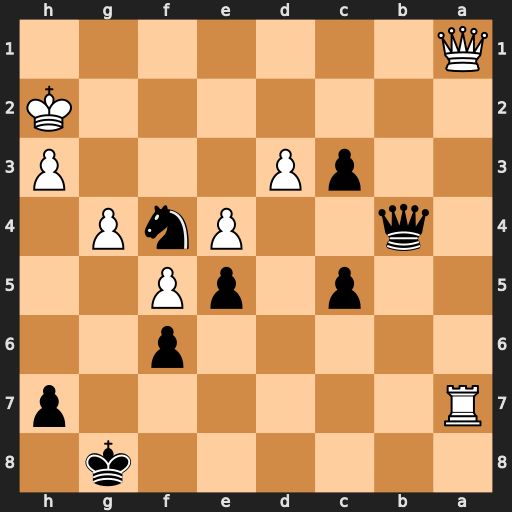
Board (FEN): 6k1/R6p/5p2/2p1pP2/1q2PnP1/2pP3P/7K/Q7
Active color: b
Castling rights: -
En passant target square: -
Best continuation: Qb2+ Qxb2 cxb2 Rb7 Nxd3